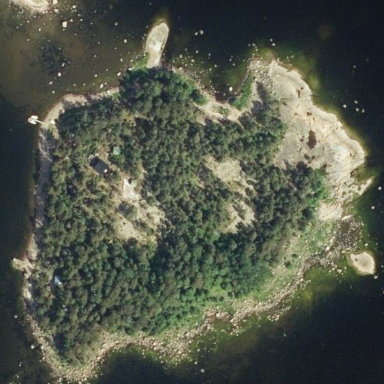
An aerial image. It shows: Islet located along the natural coastline.